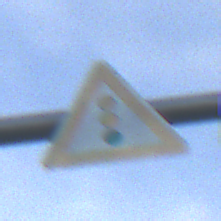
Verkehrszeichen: Lichtzeichenanlage
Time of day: MorningAfternoon
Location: Outdoor (Nature)
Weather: PartlyCloudy
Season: NotSpecified
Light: Natural